Question:
I am trying to ad a path to my PYTHONPATH var so it will grab a library
if you look at the output of sys.path you'll notice that two paths are joined/concatenated.
- -
why does python concatenate the appengine path with the current path I'm in?
I'm trying to add appengine to the python path to a windows 8 machine and I'm about out of ideas.
I have a
- .pth file in the "site-packages" folder with the wanted path to be added enclosed in quotes and forward slashes escaped"C:\Program Files (x86)\Google\google_appengine"- PYTHONPATH system variable with the wanted path to be added enclosed in quotes"C:\Program Files (x86)\Google\google_appengine"- PYTHONPATH user variable same as system variable
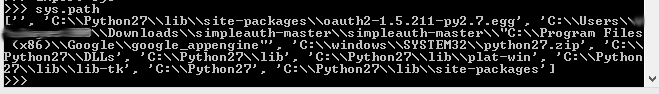
Answer: I ended up deleting the two environment variables
restarted the machine
recreated the .pth file
added the path:
'''
C:\Program Files (x86)\Google\google_appengine
'''
(WITH the ESCAPES for the forward slashes and WITHOUT any QUOTES)
even though the path has spaces in it, as long as the path is on it's own line it is captured correctly, but adding the quotes somehow caused the sys.path creation to concatenate the value with the previous path value?? don't know just that it did.
that fixed it.